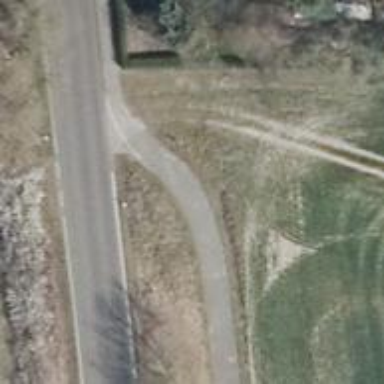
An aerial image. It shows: Asphalt cycleway.